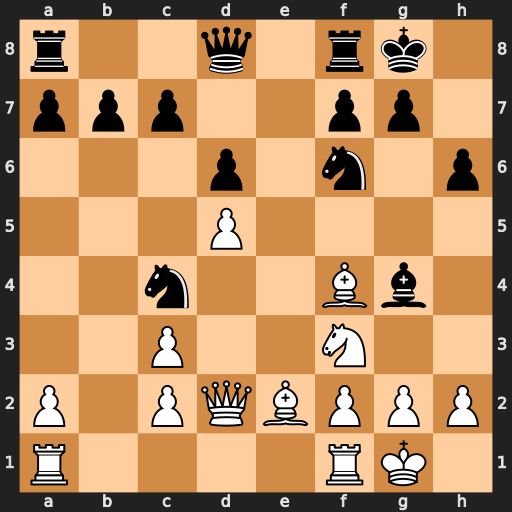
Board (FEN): r2q1rk1/ppp2pp1/3p1n1p/3P4/2n2Bb1/2P2N2/P1PQBPPP/R4RK1
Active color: w
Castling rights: -
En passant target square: -
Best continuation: Bxc4 Bxf3 gxf3